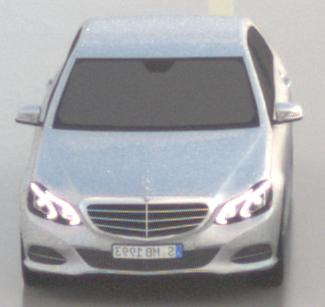
Make: Mercedes-Benz
Model: E 200
Detailed model: E-Class (212) Limousine
Model produced from: 2013/04
Model produced until: 2015/10
Doors: 4
Color: white
Road condition: wet road
Daytime: sunrise or sunset
Contrast: low contrast